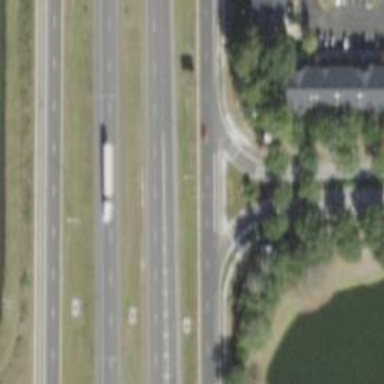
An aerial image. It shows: Footway that serves as traffic island.